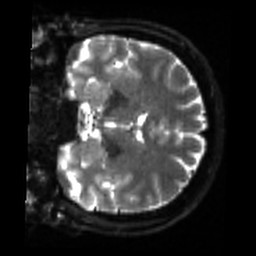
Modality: sbref
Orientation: coronal
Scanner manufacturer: siemens
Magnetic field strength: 3 T
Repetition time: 4 s
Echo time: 0.0594 s